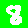
Digit: 8